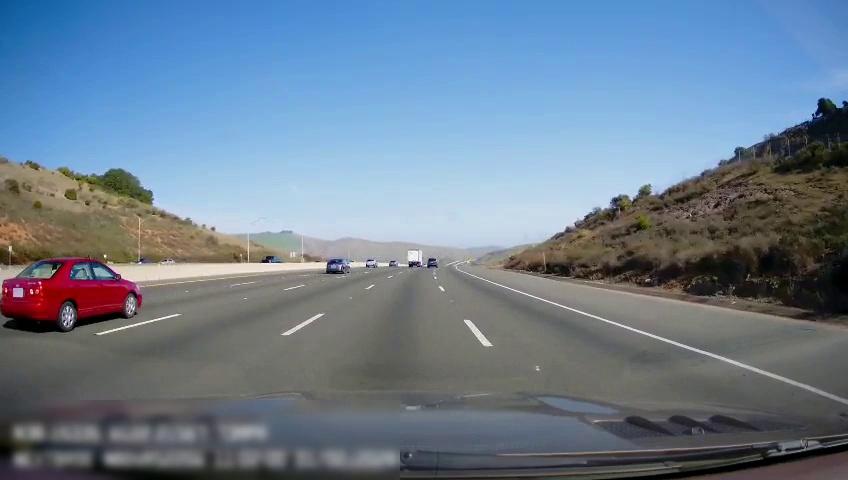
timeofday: Day
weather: Sunny
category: Drivable Space
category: Vehicles | Car
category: Vehicles | Car
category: Vehicles | Car
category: Vehicles | Car
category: Vehicles | Truck
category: Vehicles | SUV
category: Vehicles | Car
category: Vehicles | SUV
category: Lanes | Alternate Lane
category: Lanes | Alternate Lane
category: Lanes | Alternate Lane
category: Lanes | Current Lane
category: Lanes | Current Lane
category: Lanes | Alternate Lane